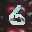
Label: 6